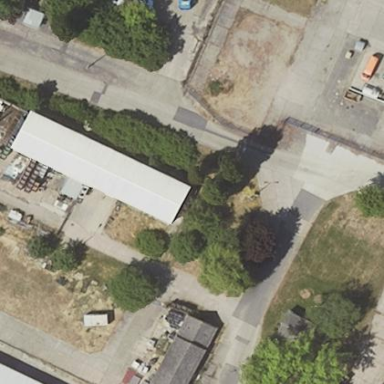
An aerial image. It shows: Shed.